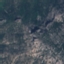
Land use / land cover: HerbaceousVegetation